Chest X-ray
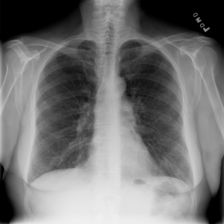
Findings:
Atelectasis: negative
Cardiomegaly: negative
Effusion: negative
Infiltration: negative
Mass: negative
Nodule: negative
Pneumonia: negative
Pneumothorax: negative
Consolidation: negative
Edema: negative
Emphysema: negative
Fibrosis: negative
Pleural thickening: negative
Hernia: negative